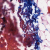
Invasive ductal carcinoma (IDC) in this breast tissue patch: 0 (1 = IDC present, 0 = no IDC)